A spectrogram of one vibration snapshot from a rotating bearing is shown (time on one axis, frequency on the other). What is the most likely bearing condition (normal, inner_race, outer_race, ball)?
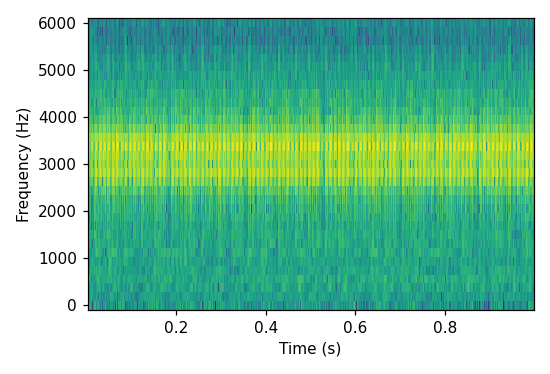
Answer: outer_race